Question: I'm developing a project in Google Apps Script and Powershell to assist in creating customized Powershell configuration scripts for mass-configuration of Windows machines.
When testing the code in the Apps Script web IDE, the string is split properly. However, when calling the script through Powershell's 'Invoke-Webrequest' cmdlet, the result I'm getting from Google contains an error saying that '.split' is not a function.
Powershell code:
'''
$queryString = "files=$query" # query is a string of google file IDs joined by commas
$server = "https://script.google.com/macros/s/google_script_id/exec?"
$request = $server + $queryString
try {
$Response = Invoke-WebRequest $request -UseBasicParsing
} catch {
Write-Host "Failed to complete the web request. Trying again in 5 seconds..."
'''
Google Apps Script code:
'''
let content = "";
let filestr = e.parameters.files; //e.parameters.files is the string of file IDs joined by commas, passed by Powershell
console.log(typeof filestr); //logs type as string, see below
let files = filestr.split(",");
for (let i = 0; i < files.length; i++) {
try {
let script = DriveApp.getFileById(files[i])
content += script.getAs("text/plain");
content += "::"
} catch (ex) {
message = 'Failed::${ex.name}:${ex.message}';
return message;
}
}
message = 'SUCCESS::${content}';
return message;
'''
Picture showing that filestr is a string with console.log(typeof filestr):

HTML error I'm getting in my PowerShell script (filestr.split is not a function):
'''
"<!DOCTYPE html><html><head><link rel="shortcut icon" href="//ssl.gstatic.com/docs/script/images/favicon.ico"><title>Error</title><style type="text/css" nonce="1fq8pQfEFhMLUJvDdsXUDw">body {background-color: #fff; margin: 0; padding: 0;}.errorMessage {font-family: Arial,sans-serif; font-size: 12pt; font-weight: bold; line-height: 150%; padding-top: 25px;}</style></head><body style="margin:20px"><div><img alt="Google Apps Script" src="//ssl.gstatic.com/docs/script/images/logo.png"></div><div style="text-align:center;font-family:monospace;margin:50px auto 0;max-width:600px">TypeError: filestr.split is not a function (line 117, file &quot;Code&quot;)</div></body></html>"
'''
Like I said, the script processes normally in the Apps Script IDE, but for some reason I get an error when PowerShell calls it via a web request. Hopefully this post is pointless and it's an easy solve, but lots of the questions I've seen so far have involved people calling .split on object properties or other things that they think are strings, but actually aren't. I'm at least fairly confident that I'm calling this method on an actual string though, and the fact that it works sometimes and not others is puzzling.
After typing this up, I went to have a last look around the web, and found a Stack Overflow post that mentioned that when an object method is called on a primitive value, a temporary object is created to house the value so that the object method can be run. Afterwards the object is discarded. Is this process somehow to blame for the behavior I experienced, or is there some other reason why creating an object first worked?
SO answer that gave me the inspiration to create a wrapper object: <URL>
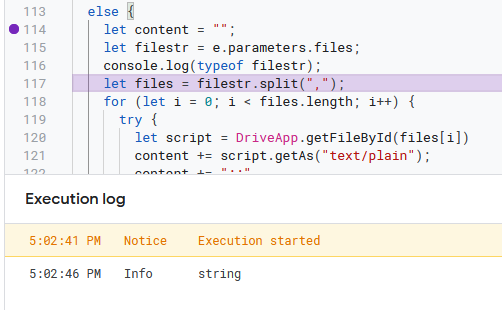
Answer: I changed the line 'let filestr = e.parameters.files;' to 'let filestr = new String(e.parameters.files);', and am now able to call '.split()' on the string without getting an error in PowerShell.